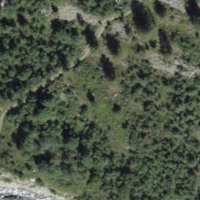
EUNIS habitat code: 43
Species observed at this site:
Melitaea didyma
Berberis vulgaris